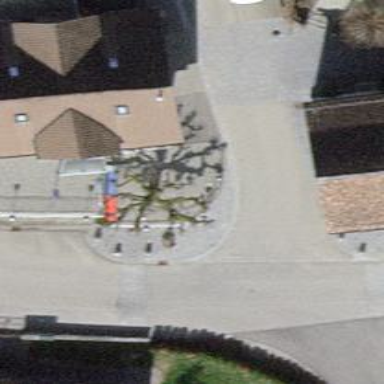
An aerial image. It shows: Bollard.